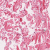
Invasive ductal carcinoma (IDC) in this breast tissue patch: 0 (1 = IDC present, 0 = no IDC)